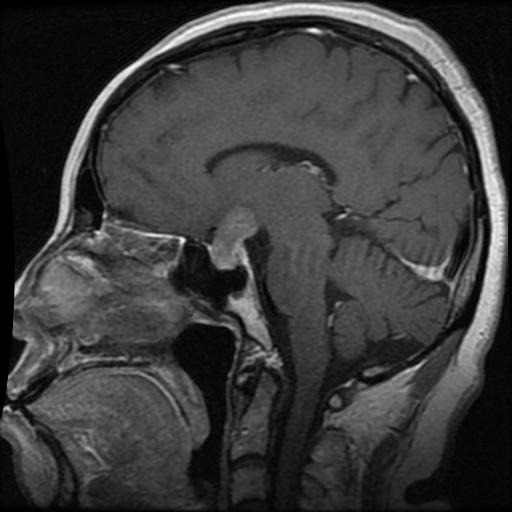
Label: pituitary